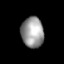
Tissue: lung
Cell type: Endothelial cells
Senescence score: 0.6459
Nuclear area (px): 674
Mean DAPI intensity: 152.994